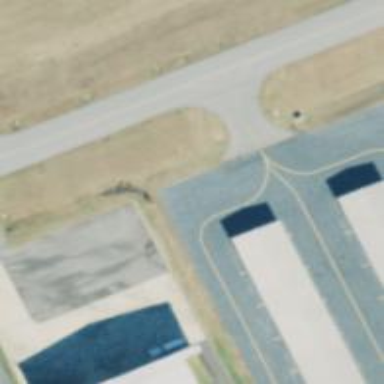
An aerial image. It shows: View of taxiway at the airport.